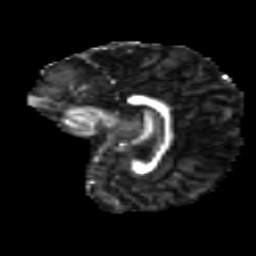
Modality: FA
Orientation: sagittal
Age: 11
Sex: female
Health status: ill
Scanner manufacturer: ge
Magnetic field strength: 3 T
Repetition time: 6.752 s
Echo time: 0.079 s